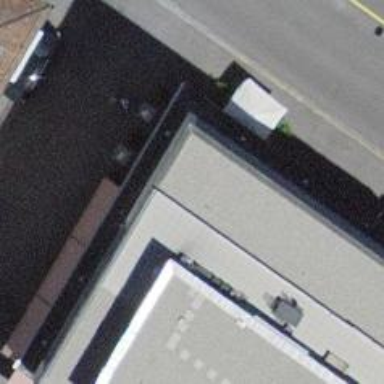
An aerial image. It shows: Restaurant.